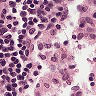
Metastatic tissue present: no